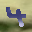
Label: 4